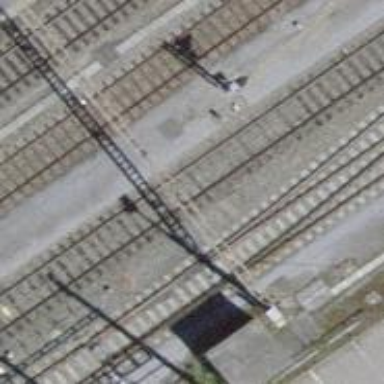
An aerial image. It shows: Single-track electrified railway siding with contact line.